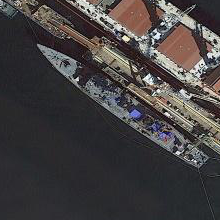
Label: cruiser